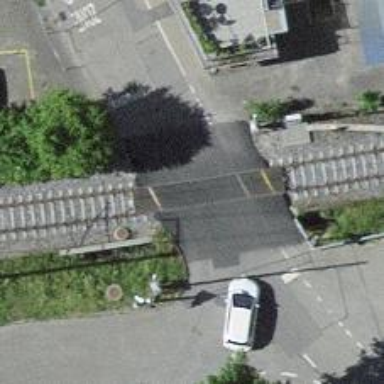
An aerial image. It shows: Level crossing along the railway.